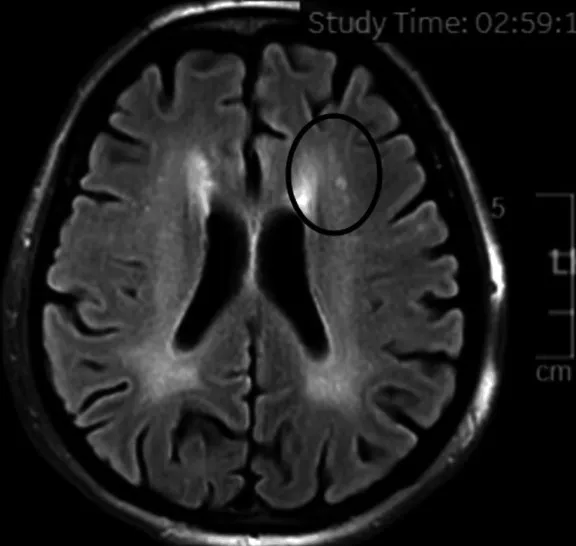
Neuro-imaging in the acute setting. . A) MRI of the brain (axial DWI) reveals a small (<15mm in diameter) and deep left lacunar infarction (depicted by the black circle).
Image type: radiology (mri)